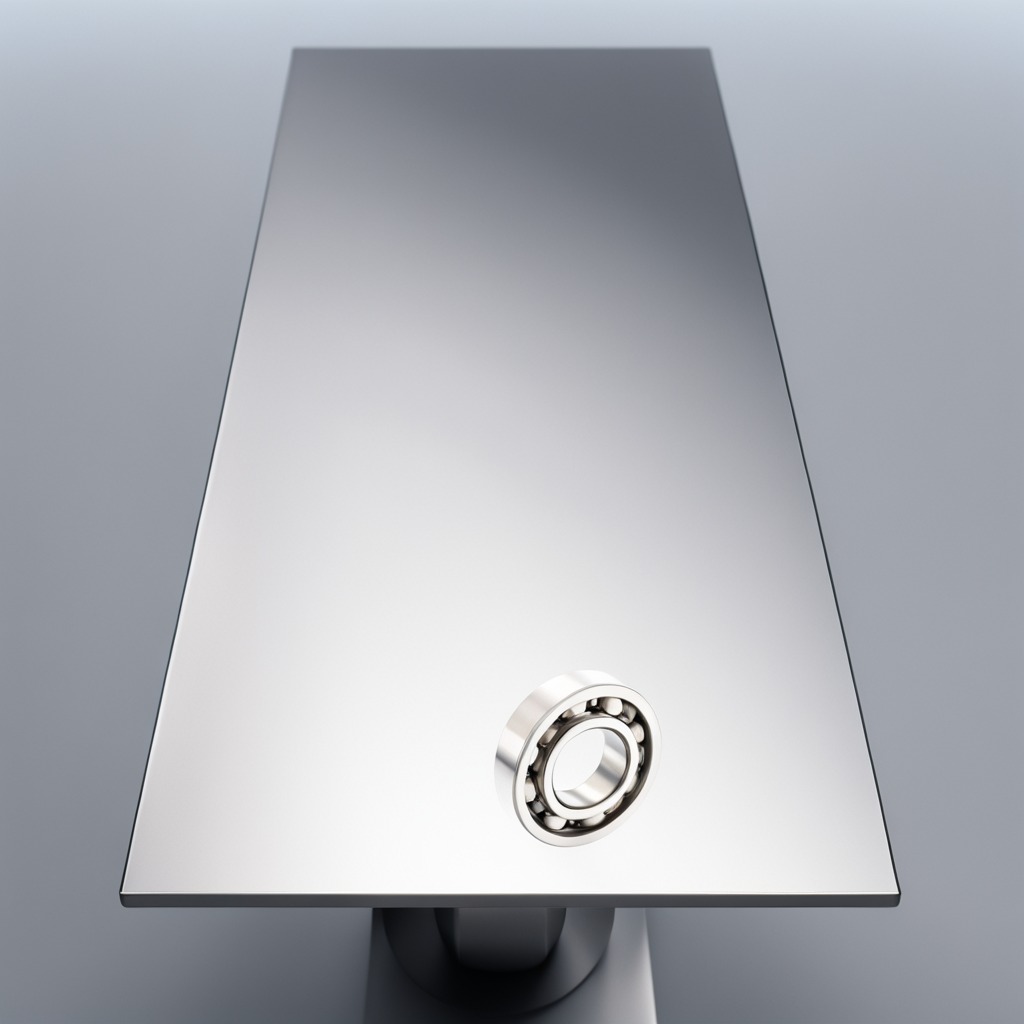
A metal ball bearing is lying on the stainless steel table in a high-end prototyping lab.